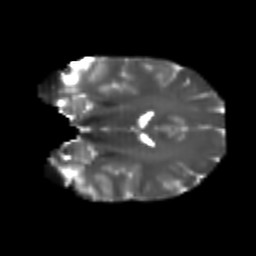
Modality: T2w
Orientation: coronal
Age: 20
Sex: female
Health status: healthy
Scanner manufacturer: philips
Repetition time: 7.386 s
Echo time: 0.08599 s